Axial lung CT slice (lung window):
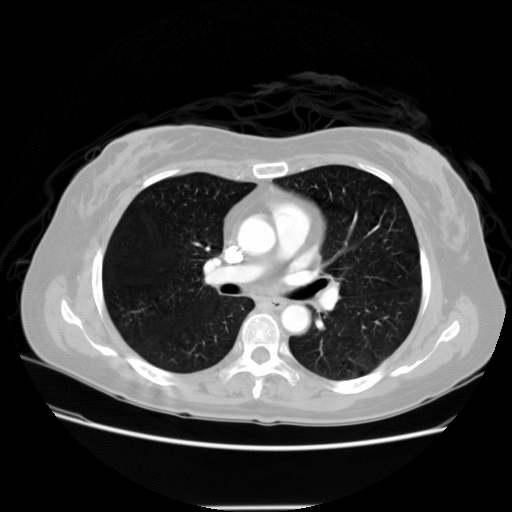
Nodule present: no